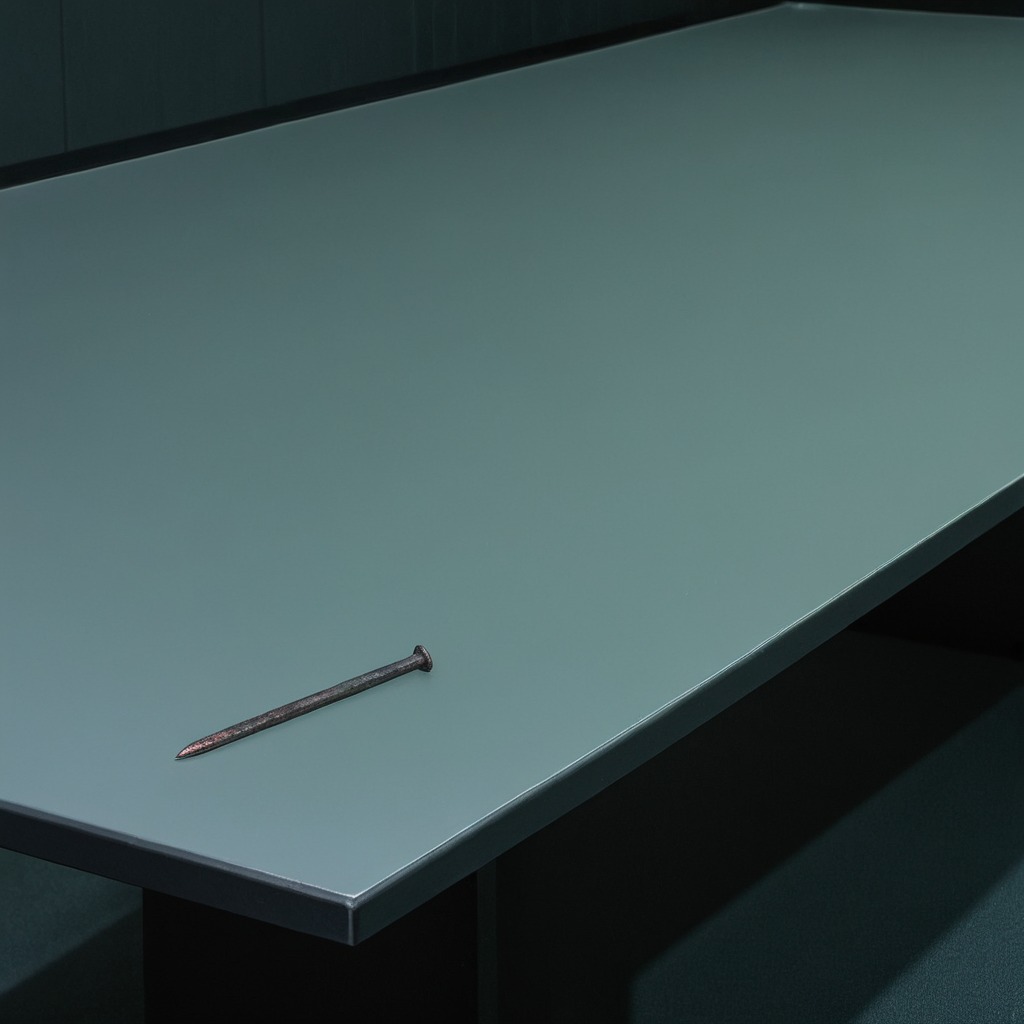
A nail is lying on the clean empty table in a railway signal maintenance room.